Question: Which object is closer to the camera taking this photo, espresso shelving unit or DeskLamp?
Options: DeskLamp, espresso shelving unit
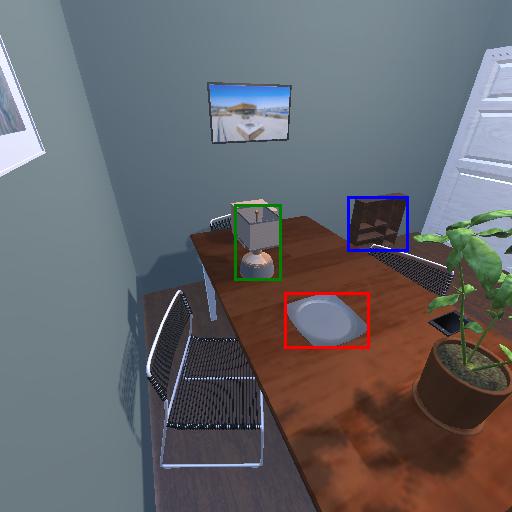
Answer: DeskLamp